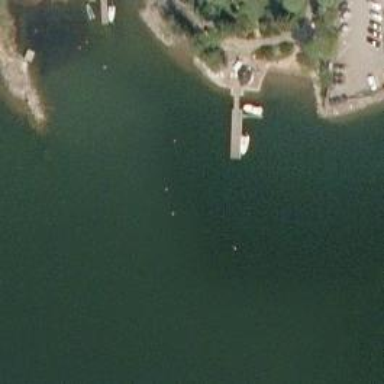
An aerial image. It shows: Man-made pier.